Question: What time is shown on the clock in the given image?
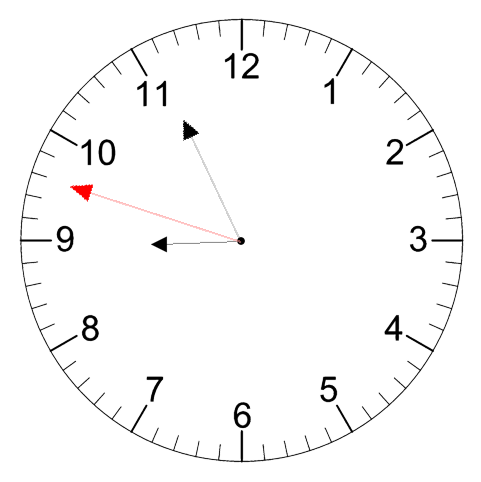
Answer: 08:55:48